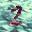
Label: 2